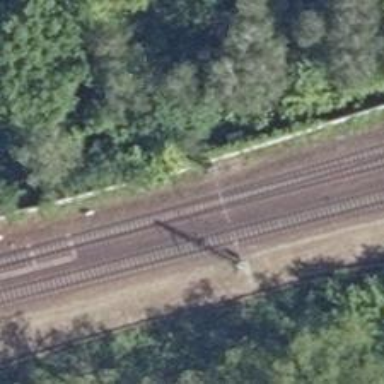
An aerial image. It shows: Railway track with contact line for electrification.